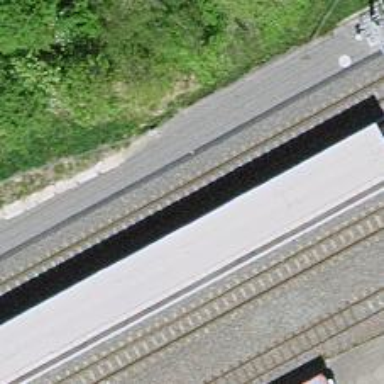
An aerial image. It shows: Narrow-gauge railway track with 1 electrified contact line.